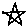
Label: star